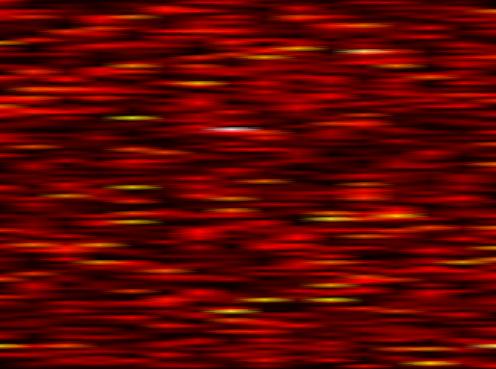
Label: WOLA